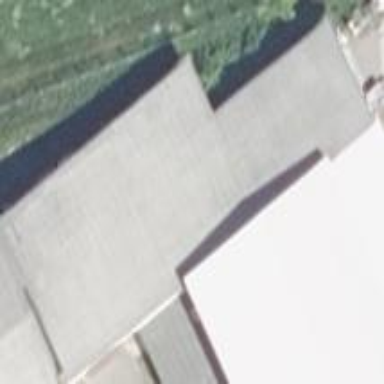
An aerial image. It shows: Commercial building.